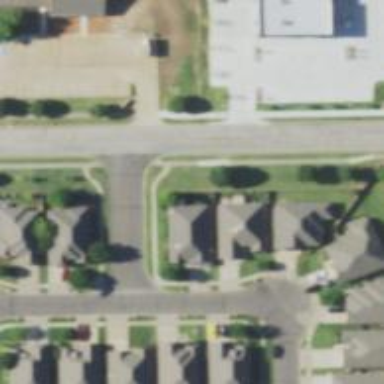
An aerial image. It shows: Residential road with sidewalk on the left side.